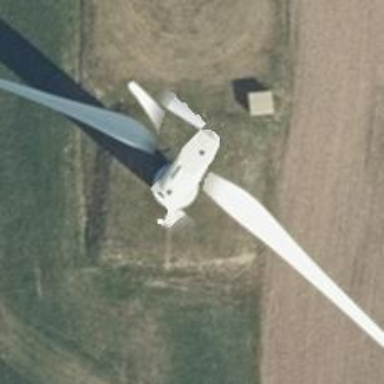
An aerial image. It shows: Wind generator using wind turbines of horizontal axis.